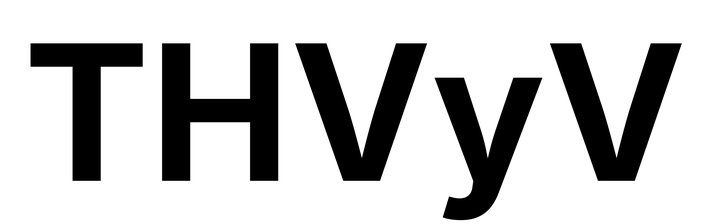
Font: Inter_Bold